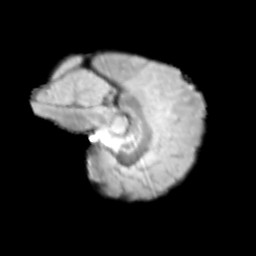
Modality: T2w
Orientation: sagittal
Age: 11
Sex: female
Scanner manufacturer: siemens
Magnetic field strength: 3 T
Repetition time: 3.8 s
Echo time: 0.07 s